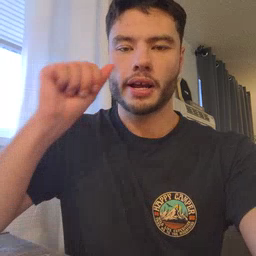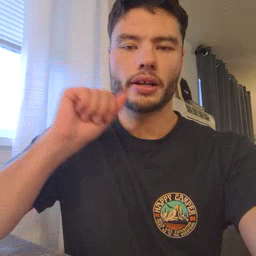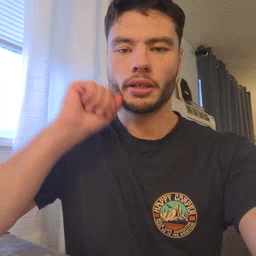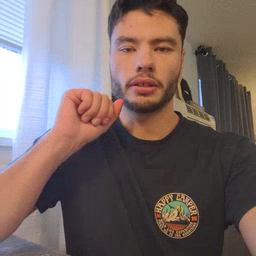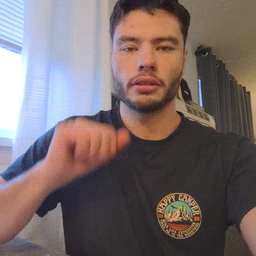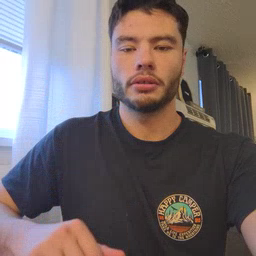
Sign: aunt